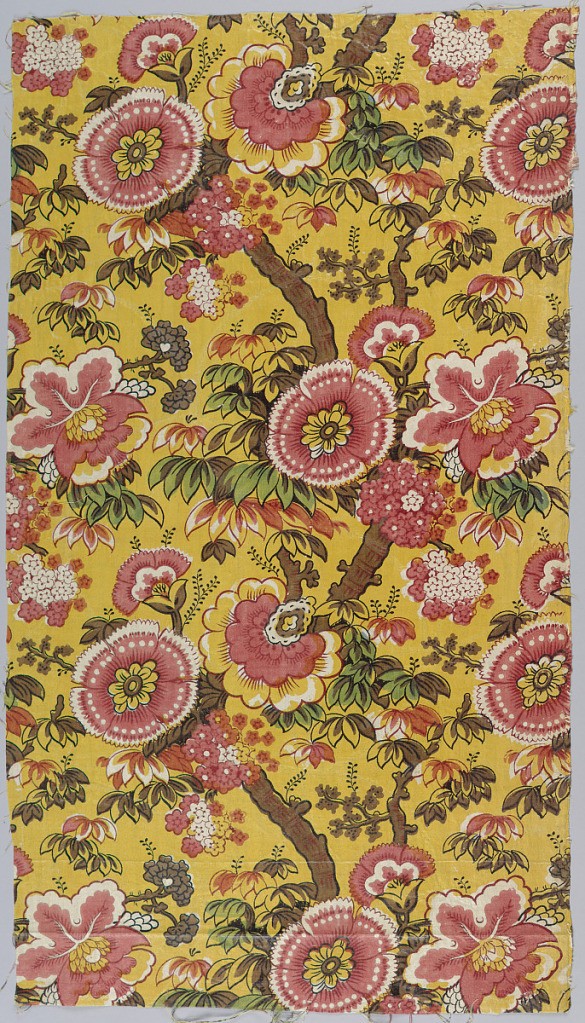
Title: Textile
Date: ca. 1812
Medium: cotton Technique: relief printed on plain weave, blue applied by brush
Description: Exotic pink flowers on thick tree-like branches on a yellow background.